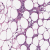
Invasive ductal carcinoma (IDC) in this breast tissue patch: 0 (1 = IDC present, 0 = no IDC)